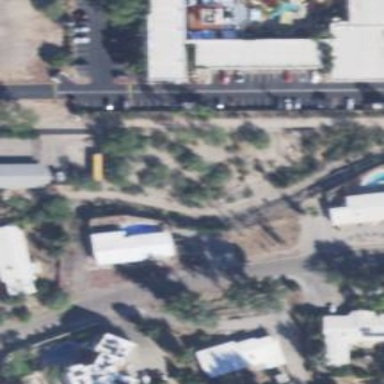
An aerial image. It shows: Alley classified as service road.